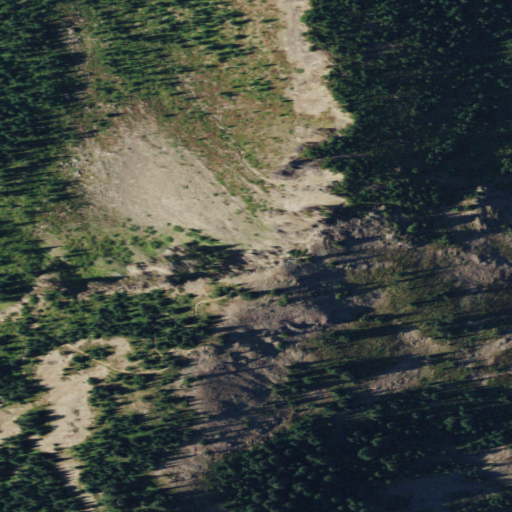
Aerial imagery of mountain in Washington named Hamilton Buttes containing evergreen forest, shrub, grassland, and barren land